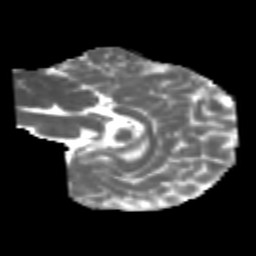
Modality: MD
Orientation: sagittal
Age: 6
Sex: male
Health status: healthy